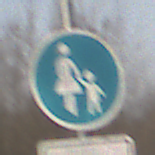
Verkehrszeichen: Gehweg
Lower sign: HinweisDurchVerbaleAngabe2
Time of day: MorningAfternoon
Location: Outdoor (Nature)
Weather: PartlyCloudy
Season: Winter
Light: Natural